Interaction volume radius: 5 \u00c5
Interaction volume height: 45 \u00c5
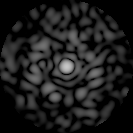
Disorder parameter: 0.8284